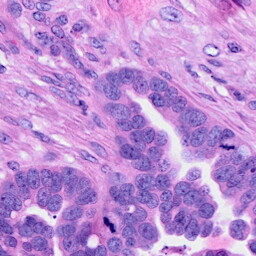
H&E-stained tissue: Ovarian